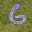
Label: 6